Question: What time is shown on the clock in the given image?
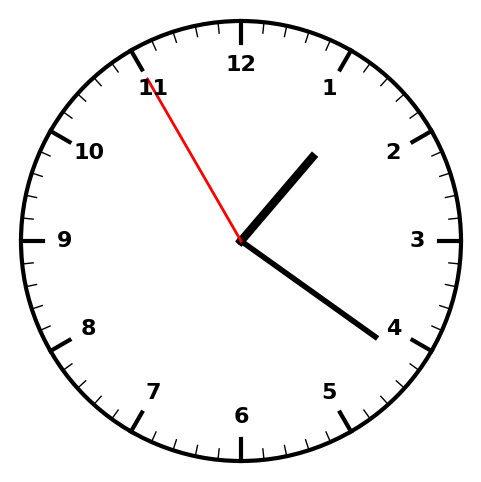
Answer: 01:20:55